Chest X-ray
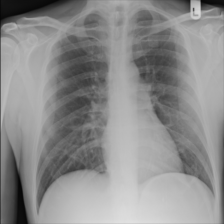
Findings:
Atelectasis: negative
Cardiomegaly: negative
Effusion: negative
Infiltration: negative
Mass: negative
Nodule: negative
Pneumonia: negative
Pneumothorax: negative
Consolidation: negative
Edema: negative
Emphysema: negative
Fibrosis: negative
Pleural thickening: negative
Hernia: negative